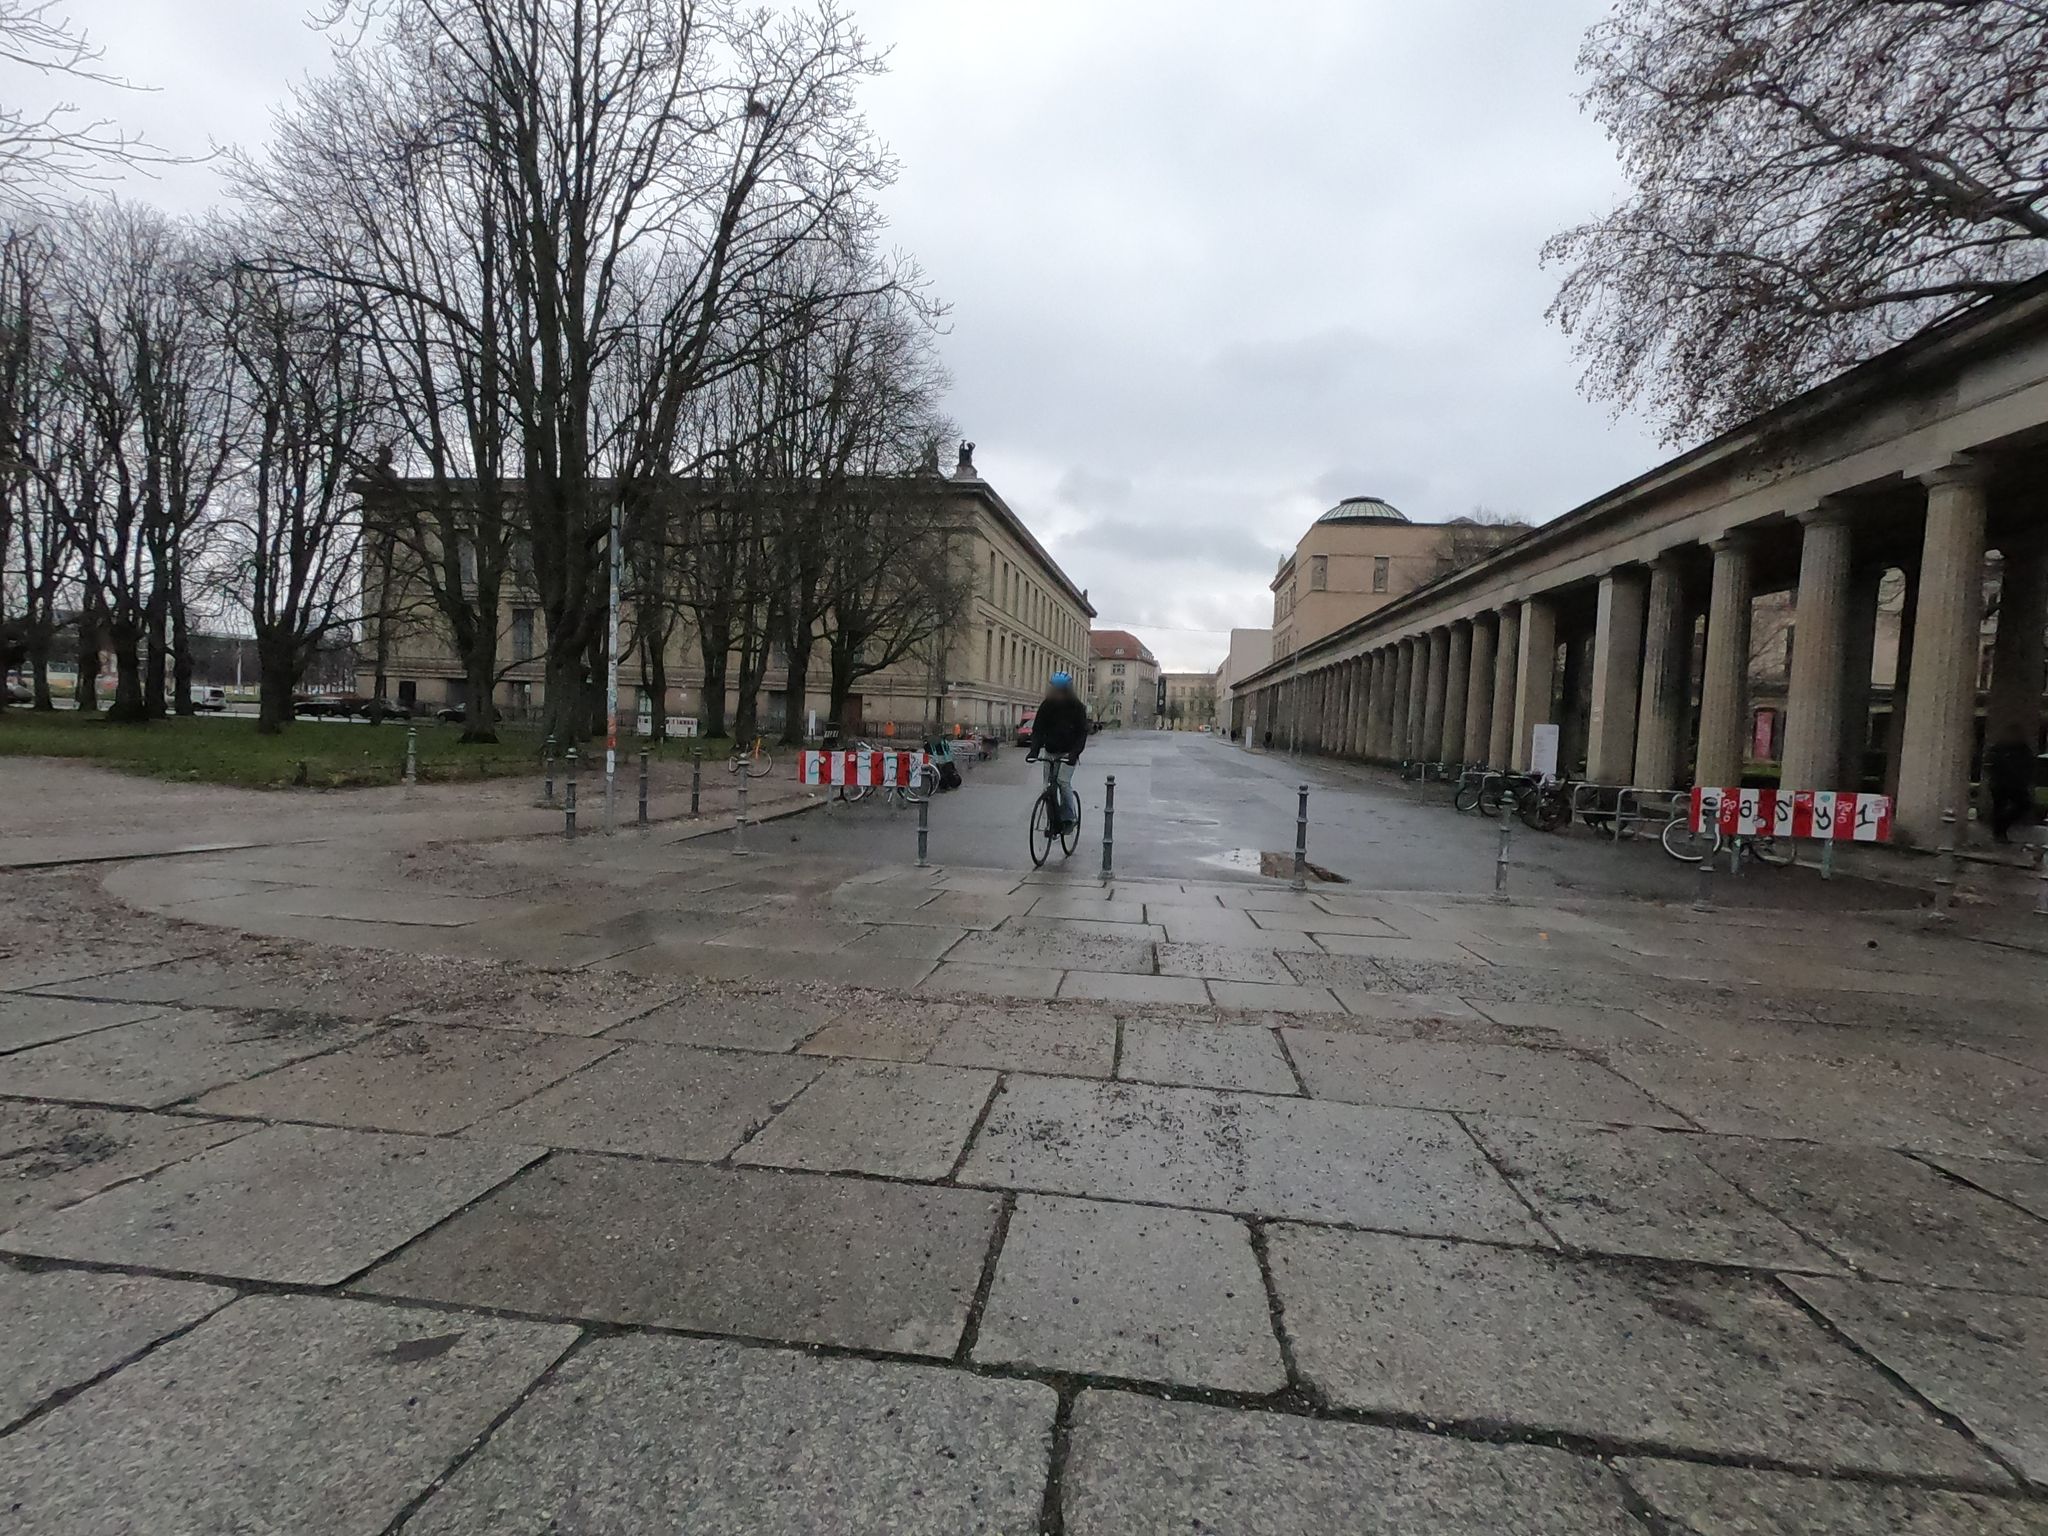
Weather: cloudy
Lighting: day
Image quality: good
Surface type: walking surface
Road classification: footway, living_street
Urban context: urban centre
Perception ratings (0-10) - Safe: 8.3, Lively: 9.27, Beautiful: 7.9, Boring: 3.65, Depressing: 3.06, Wealthy: 8.43